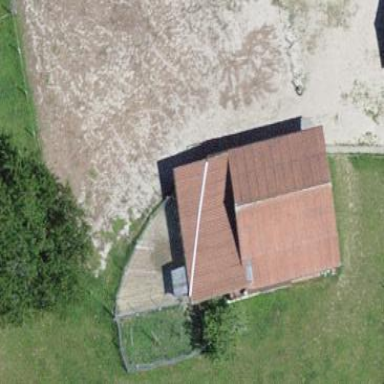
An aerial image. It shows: Barn.